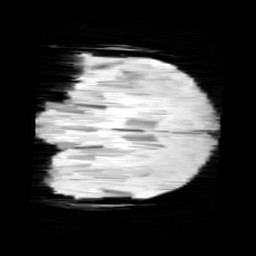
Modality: minIP
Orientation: coronal
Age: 9
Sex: male
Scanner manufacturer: siemens
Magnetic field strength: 3 T
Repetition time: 0.027 s
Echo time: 0.02 s